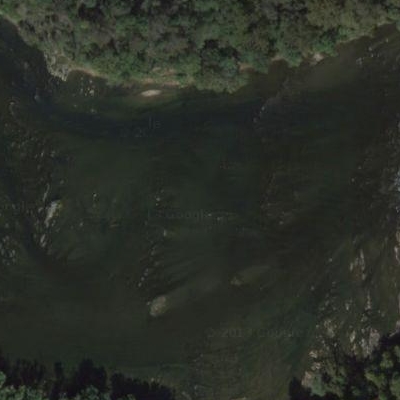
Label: dRiverLake